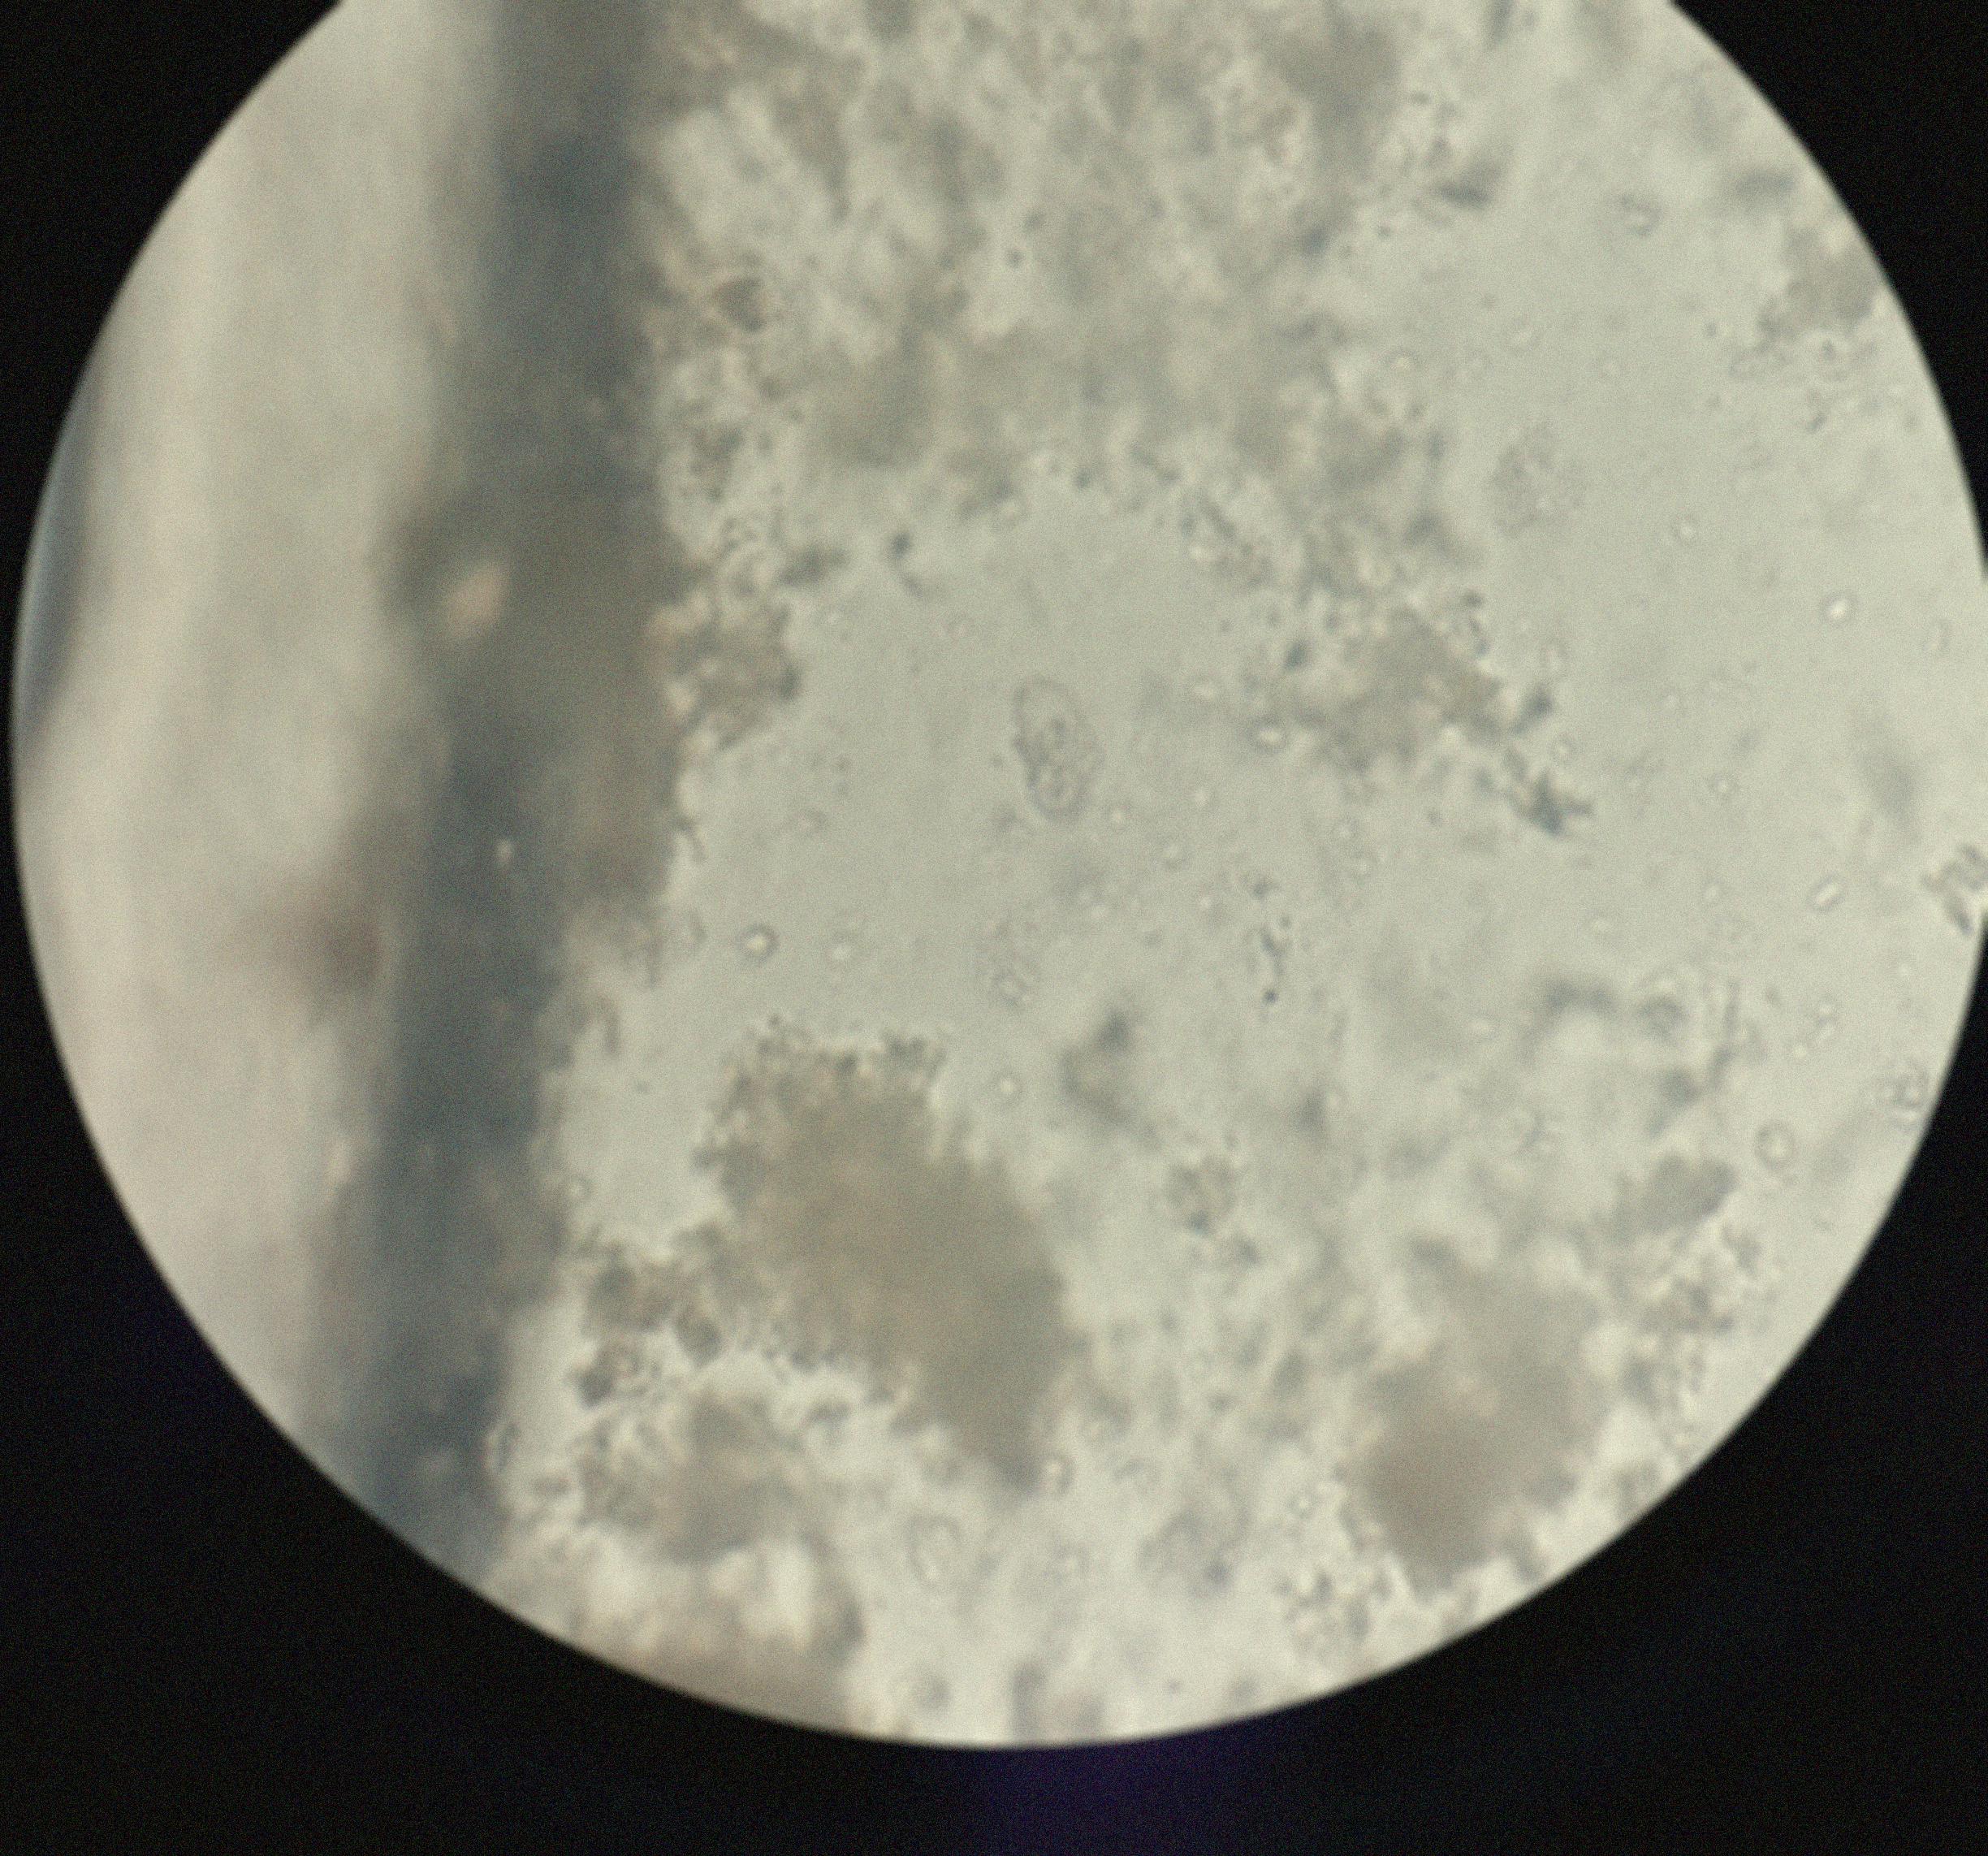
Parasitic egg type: Capillaria philippinensis